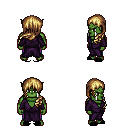
a pixel art fantasy rpg character, male body template, orc, green skin, purple robe, magenta pants, blonde left-swept hairstyle, black slippers, four views (front, back, left, right), 2x2 character sprite sheet, small pixel art, hard edges, no anti-aliasing